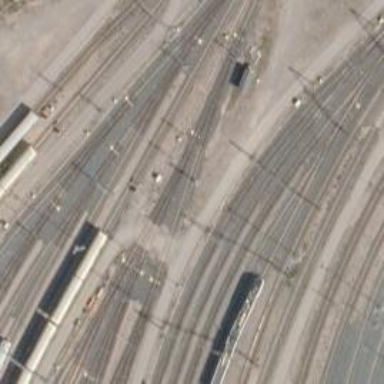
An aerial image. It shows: Level crossing along the railway.